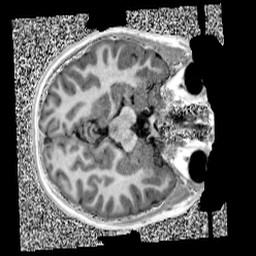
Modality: UNIT1
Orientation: axial
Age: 12
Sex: female
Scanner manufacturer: siemens
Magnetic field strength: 3 T
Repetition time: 4 s
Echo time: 0.00299 s